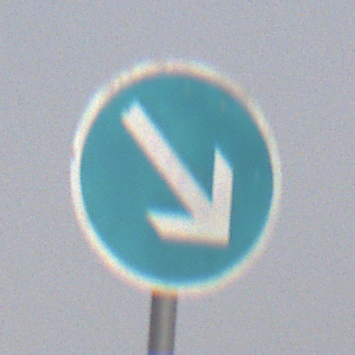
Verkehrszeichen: VorgeschriebeneVorbeifahrtRechts
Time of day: MorningAfternoon
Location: Outdoor (Nature)
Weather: PartlyCloudy
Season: NotSpecified
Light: Natural